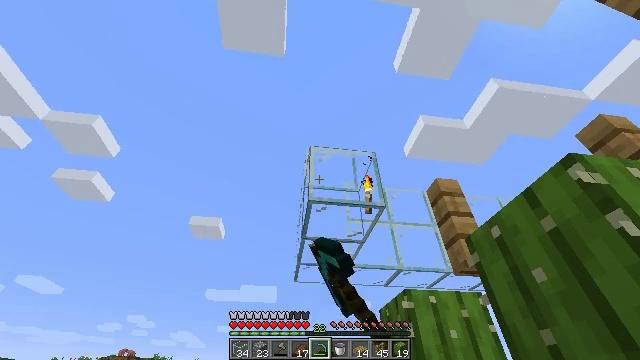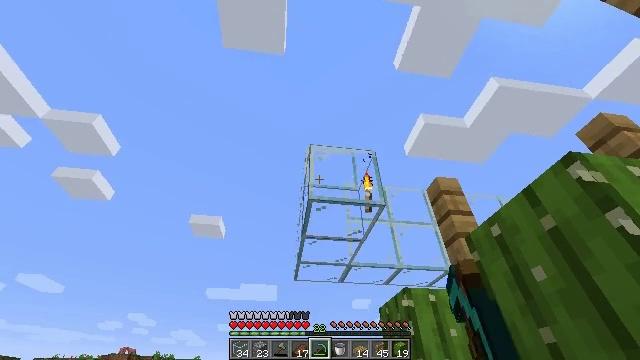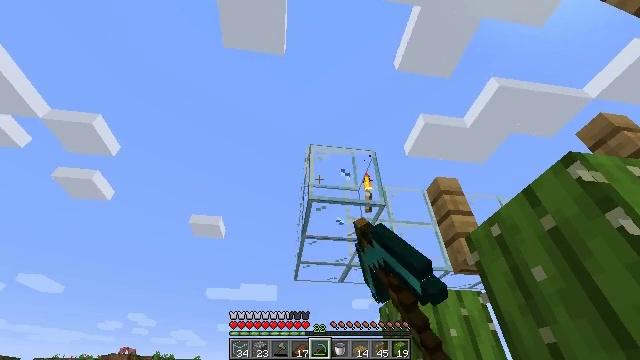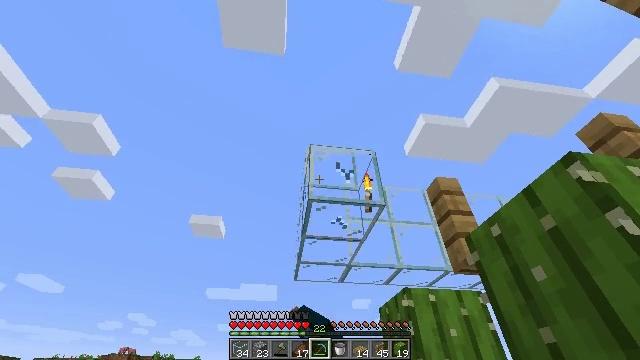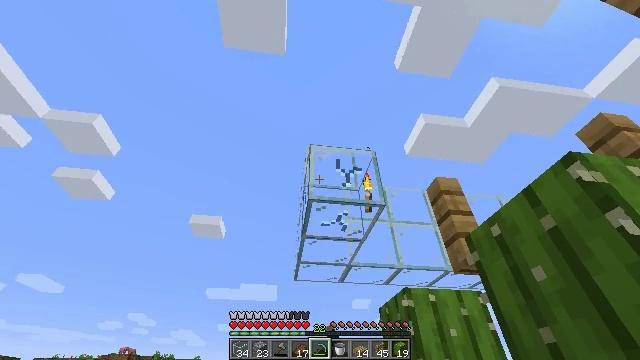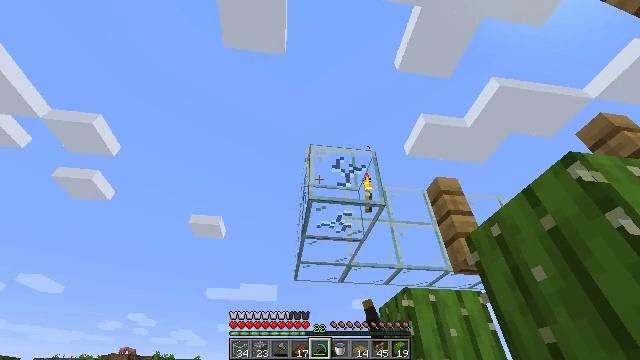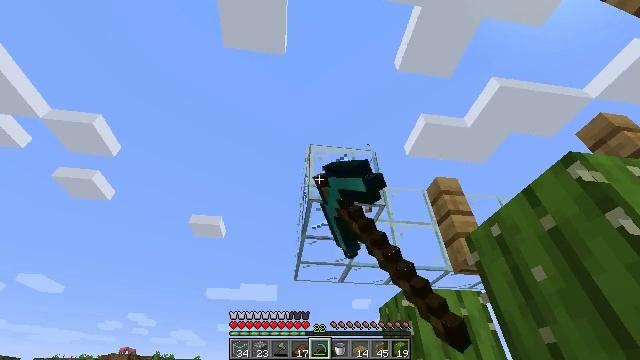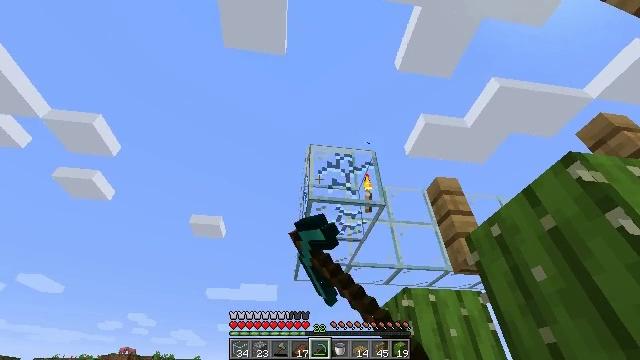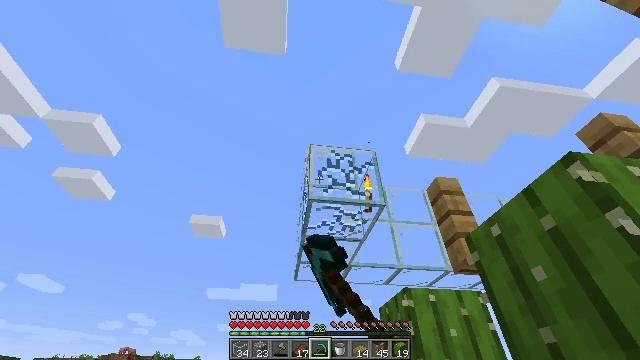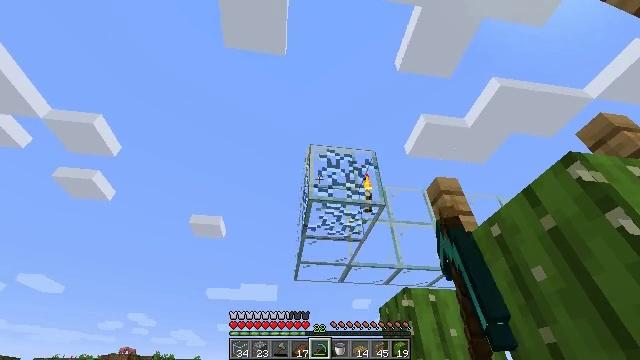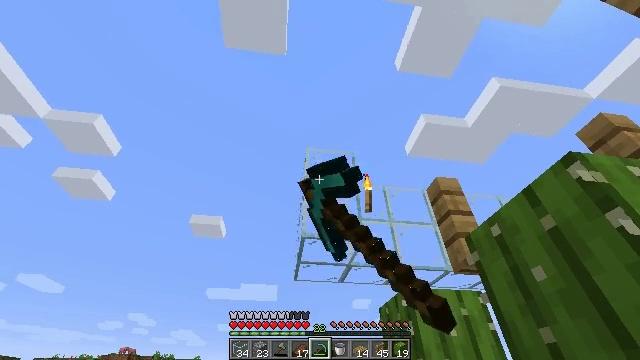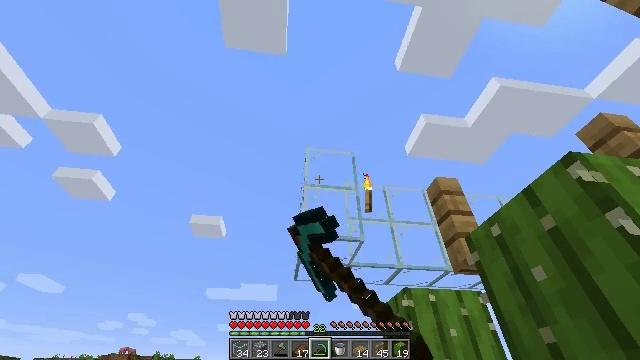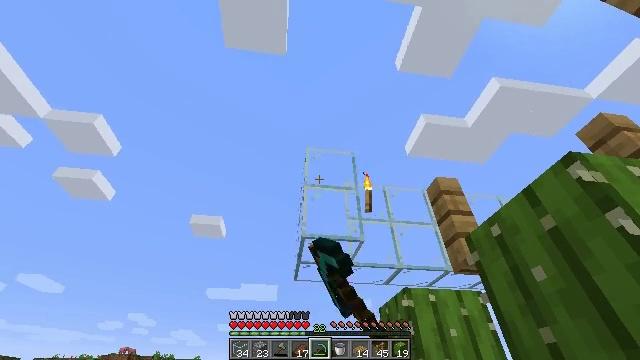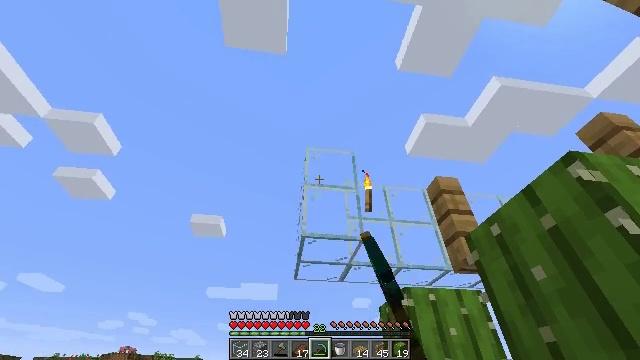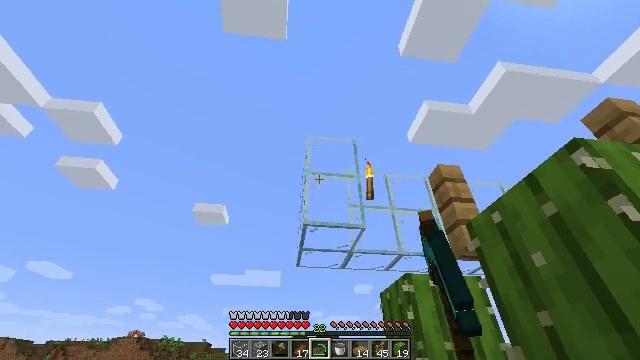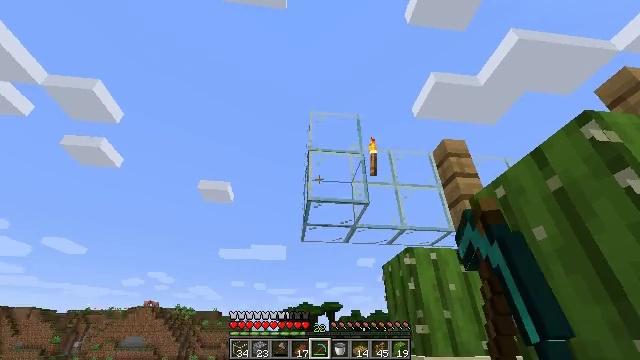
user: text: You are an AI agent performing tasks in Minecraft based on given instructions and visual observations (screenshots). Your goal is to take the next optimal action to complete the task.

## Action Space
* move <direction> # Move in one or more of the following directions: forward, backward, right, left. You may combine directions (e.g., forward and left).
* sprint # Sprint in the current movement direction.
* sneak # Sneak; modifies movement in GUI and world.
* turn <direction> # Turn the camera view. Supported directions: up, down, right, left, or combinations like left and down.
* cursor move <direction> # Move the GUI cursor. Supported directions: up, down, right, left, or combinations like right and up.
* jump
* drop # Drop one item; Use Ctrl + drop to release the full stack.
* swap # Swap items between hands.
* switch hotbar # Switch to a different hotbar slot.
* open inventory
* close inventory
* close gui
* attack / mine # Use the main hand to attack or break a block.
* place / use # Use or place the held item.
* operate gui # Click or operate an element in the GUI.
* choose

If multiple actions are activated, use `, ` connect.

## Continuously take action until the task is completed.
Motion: motion action
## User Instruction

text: Attack the glass to break it.
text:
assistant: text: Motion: attack / mine
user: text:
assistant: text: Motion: attack / mine
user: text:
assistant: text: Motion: attack / mine
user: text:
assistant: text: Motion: attack / mine
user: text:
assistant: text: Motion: attack / mine
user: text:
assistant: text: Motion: attack / mine
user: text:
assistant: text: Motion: attack / mine
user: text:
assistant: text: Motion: attack / mine
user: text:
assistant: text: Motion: attack / mine
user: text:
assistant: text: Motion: attack / mine
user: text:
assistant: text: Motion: attack / mine
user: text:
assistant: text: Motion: attack / mine
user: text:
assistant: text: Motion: attack / mine
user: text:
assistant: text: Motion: turn down, attack / mine
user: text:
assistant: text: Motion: turn down
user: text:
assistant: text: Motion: turn left and down
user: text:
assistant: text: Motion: turn left and down
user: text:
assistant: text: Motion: turn left and down
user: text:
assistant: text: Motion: turn left and down
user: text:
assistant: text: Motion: turn left and down
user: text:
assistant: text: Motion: turn down
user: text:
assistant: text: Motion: turn down
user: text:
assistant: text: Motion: move forward
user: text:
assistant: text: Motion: move forward
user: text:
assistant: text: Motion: move forward
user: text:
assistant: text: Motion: move forward
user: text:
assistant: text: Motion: move forward, turn right and up
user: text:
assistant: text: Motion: move forward, turn right and up
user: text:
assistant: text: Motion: move forward, turn right and up
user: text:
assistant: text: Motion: move forward, turn right and up